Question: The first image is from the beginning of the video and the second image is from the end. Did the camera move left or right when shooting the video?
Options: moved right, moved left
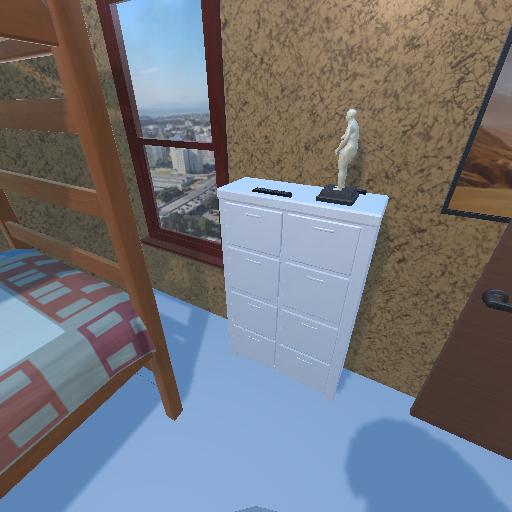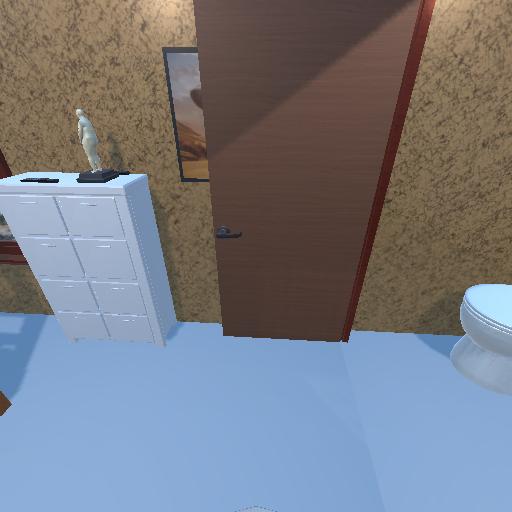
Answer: moved right